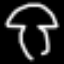
Label: mushroom